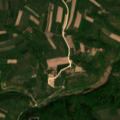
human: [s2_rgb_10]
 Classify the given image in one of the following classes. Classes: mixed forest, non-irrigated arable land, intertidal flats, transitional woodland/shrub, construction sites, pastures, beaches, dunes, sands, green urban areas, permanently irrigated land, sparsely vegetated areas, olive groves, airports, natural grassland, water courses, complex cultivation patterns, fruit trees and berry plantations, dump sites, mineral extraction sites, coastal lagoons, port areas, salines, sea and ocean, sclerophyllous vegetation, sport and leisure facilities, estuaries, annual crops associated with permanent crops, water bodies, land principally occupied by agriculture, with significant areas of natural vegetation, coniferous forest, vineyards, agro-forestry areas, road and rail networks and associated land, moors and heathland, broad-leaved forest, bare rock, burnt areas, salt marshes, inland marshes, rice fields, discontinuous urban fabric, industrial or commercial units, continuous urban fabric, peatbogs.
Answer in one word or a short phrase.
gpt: complex cultivation patterns, land principally occupied by agriculture, with significant areas of natural vegetation, broad-leaved forest, mixed forest